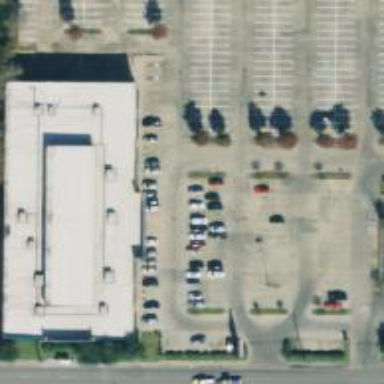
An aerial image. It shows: Parking space.